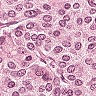
Metastatic tissue present: yes